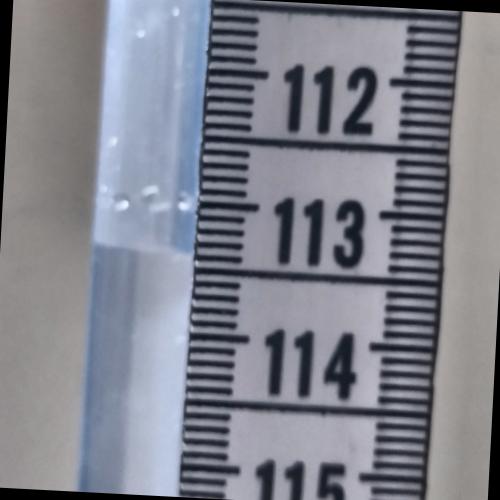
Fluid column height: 113.4 cm